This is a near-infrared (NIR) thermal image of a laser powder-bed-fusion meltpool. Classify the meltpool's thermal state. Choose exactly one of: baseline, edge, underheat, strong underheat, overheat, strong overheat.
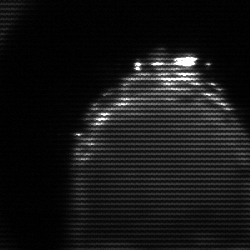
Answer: edge